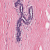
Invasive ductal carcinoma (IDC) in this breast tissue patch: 0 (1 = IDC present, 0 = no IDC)